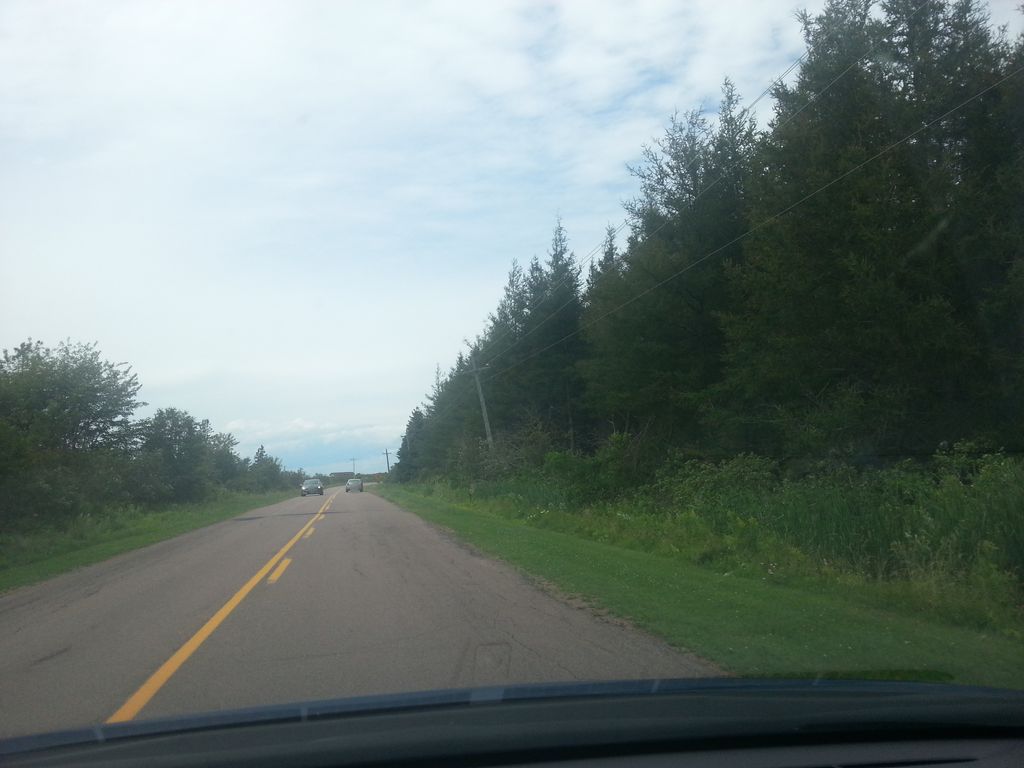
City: charlottetown